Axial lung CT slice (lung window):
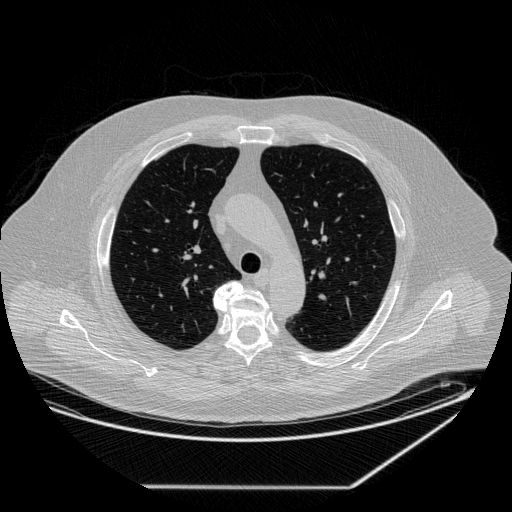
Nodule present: no